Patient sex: M
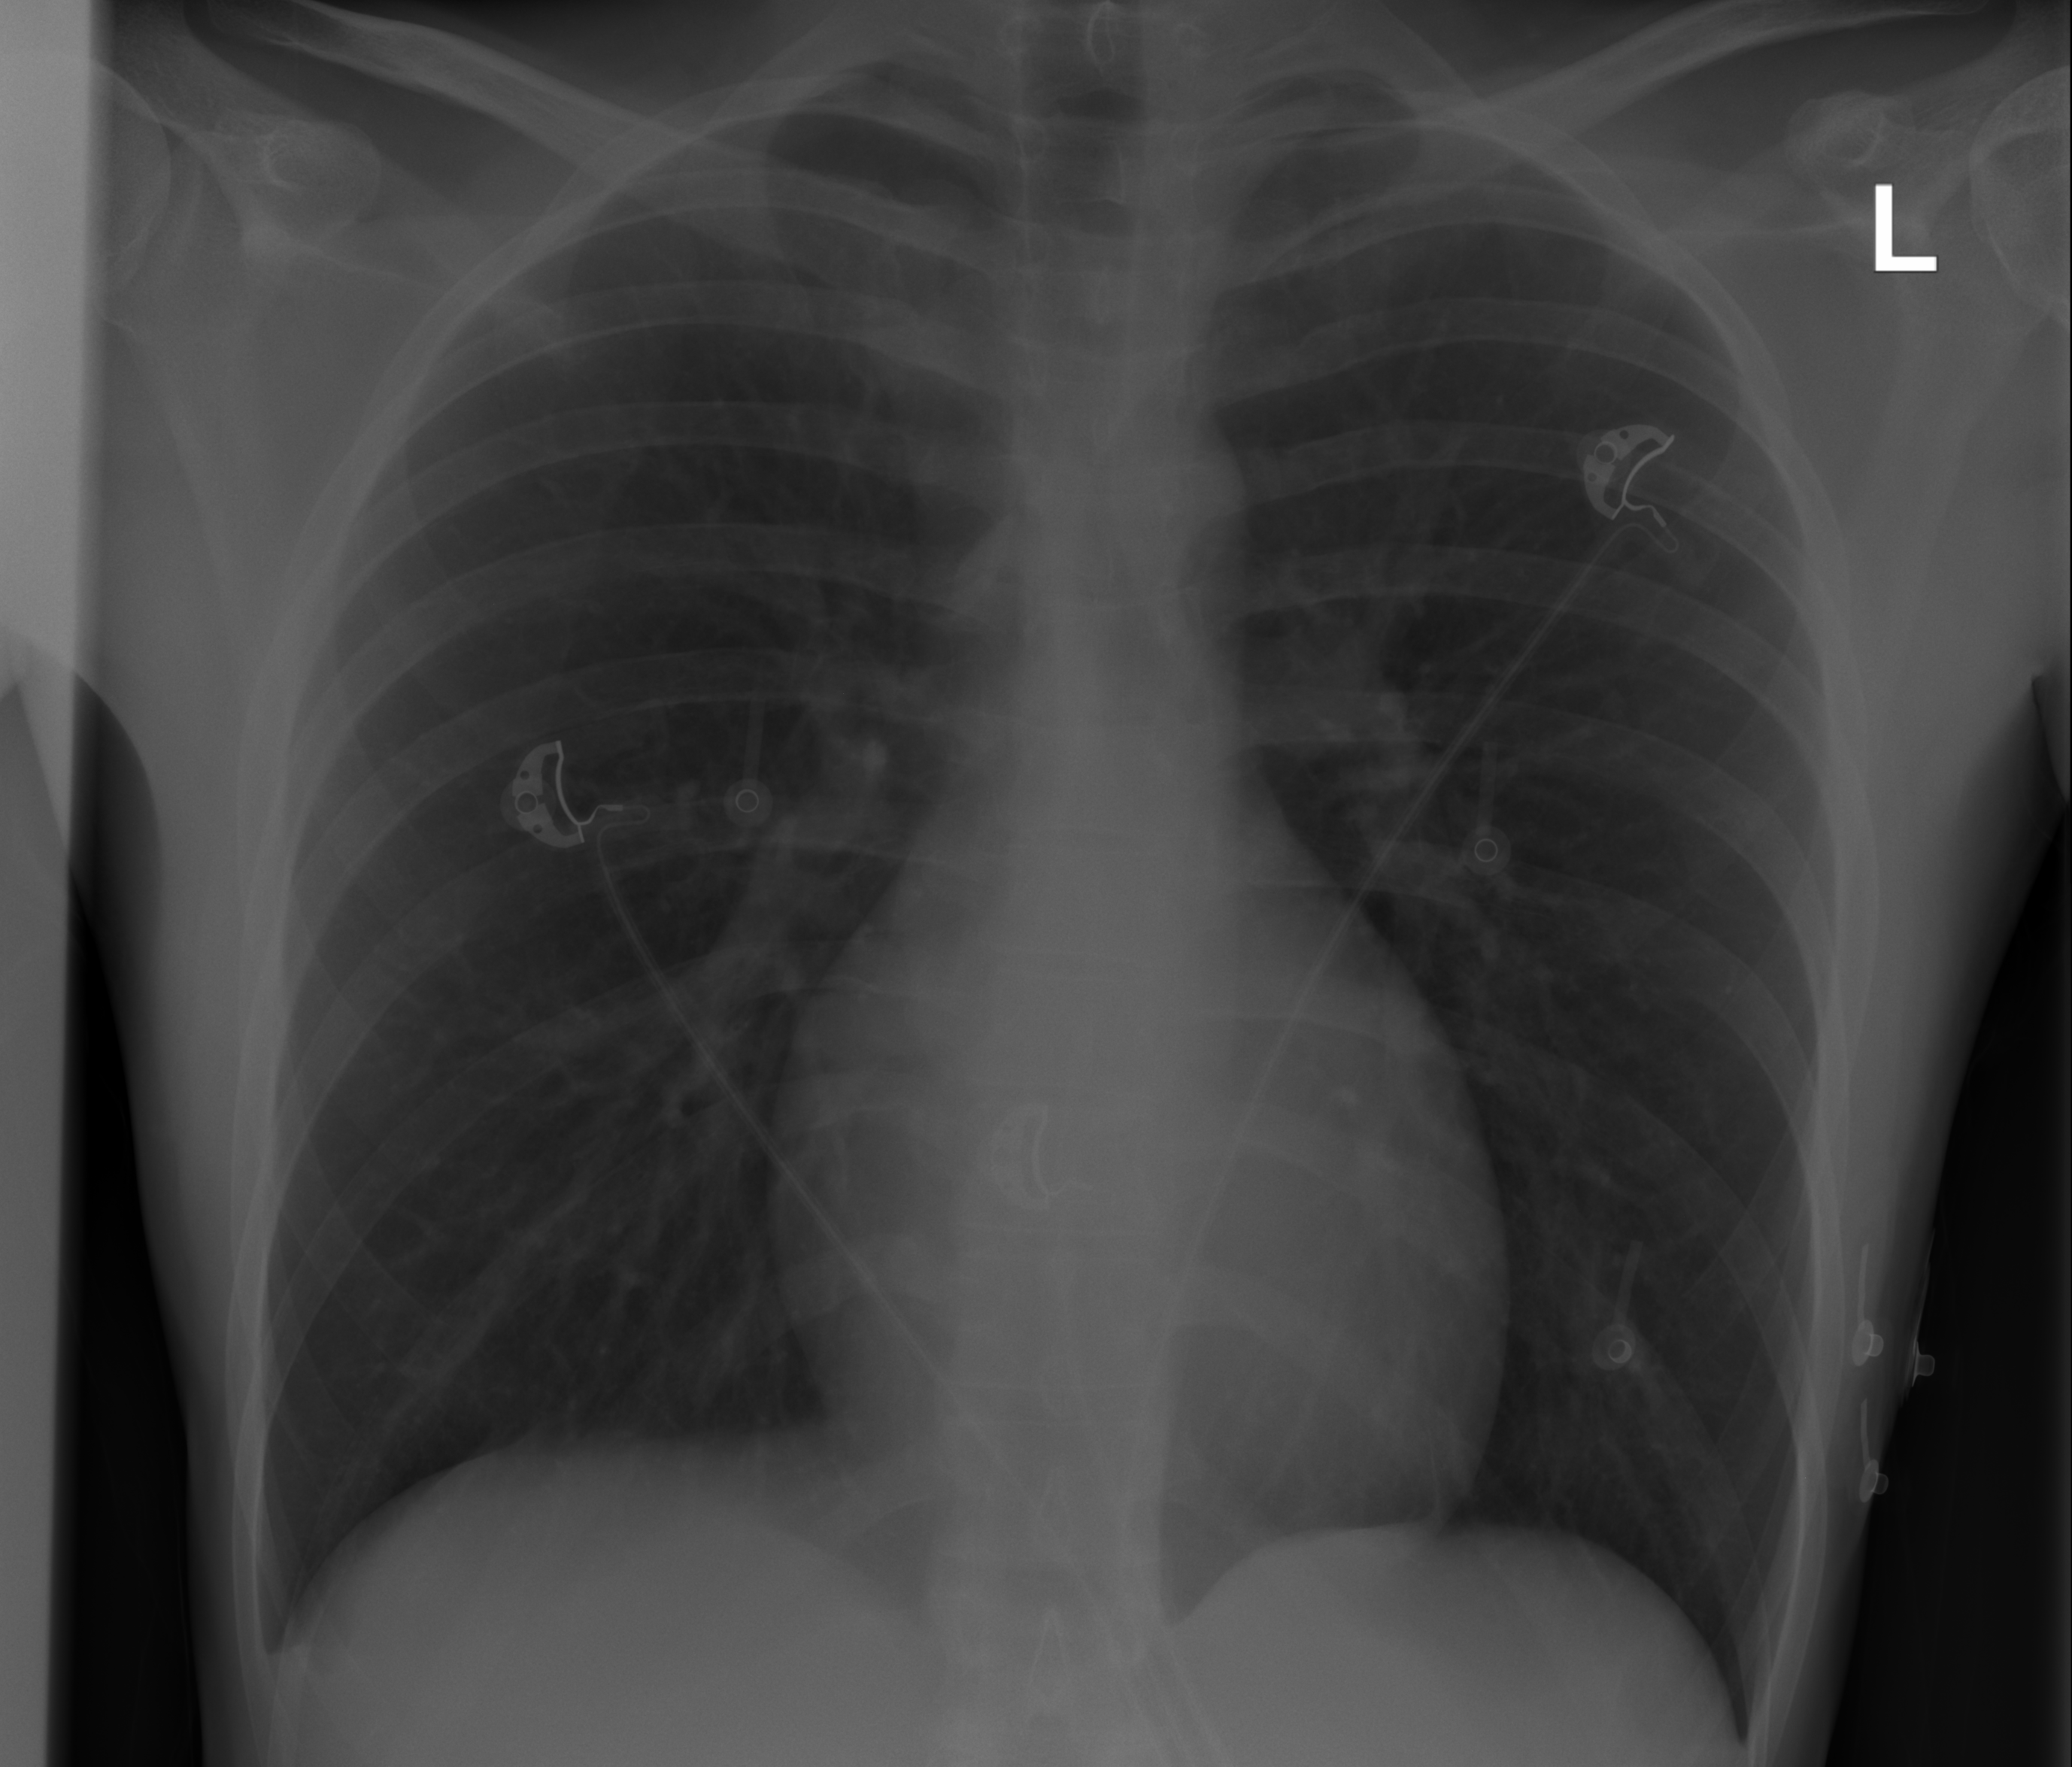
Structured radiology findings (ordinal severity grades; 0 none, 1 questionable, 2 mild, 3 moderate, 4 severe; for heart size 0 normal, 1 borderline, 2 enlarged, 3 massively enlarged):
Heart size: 0
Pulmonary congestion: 0
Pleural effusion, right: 1
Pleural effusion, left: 0
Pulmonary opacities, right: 0
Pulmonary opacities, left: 0
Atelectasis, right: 0
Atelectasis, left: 0